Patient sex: F
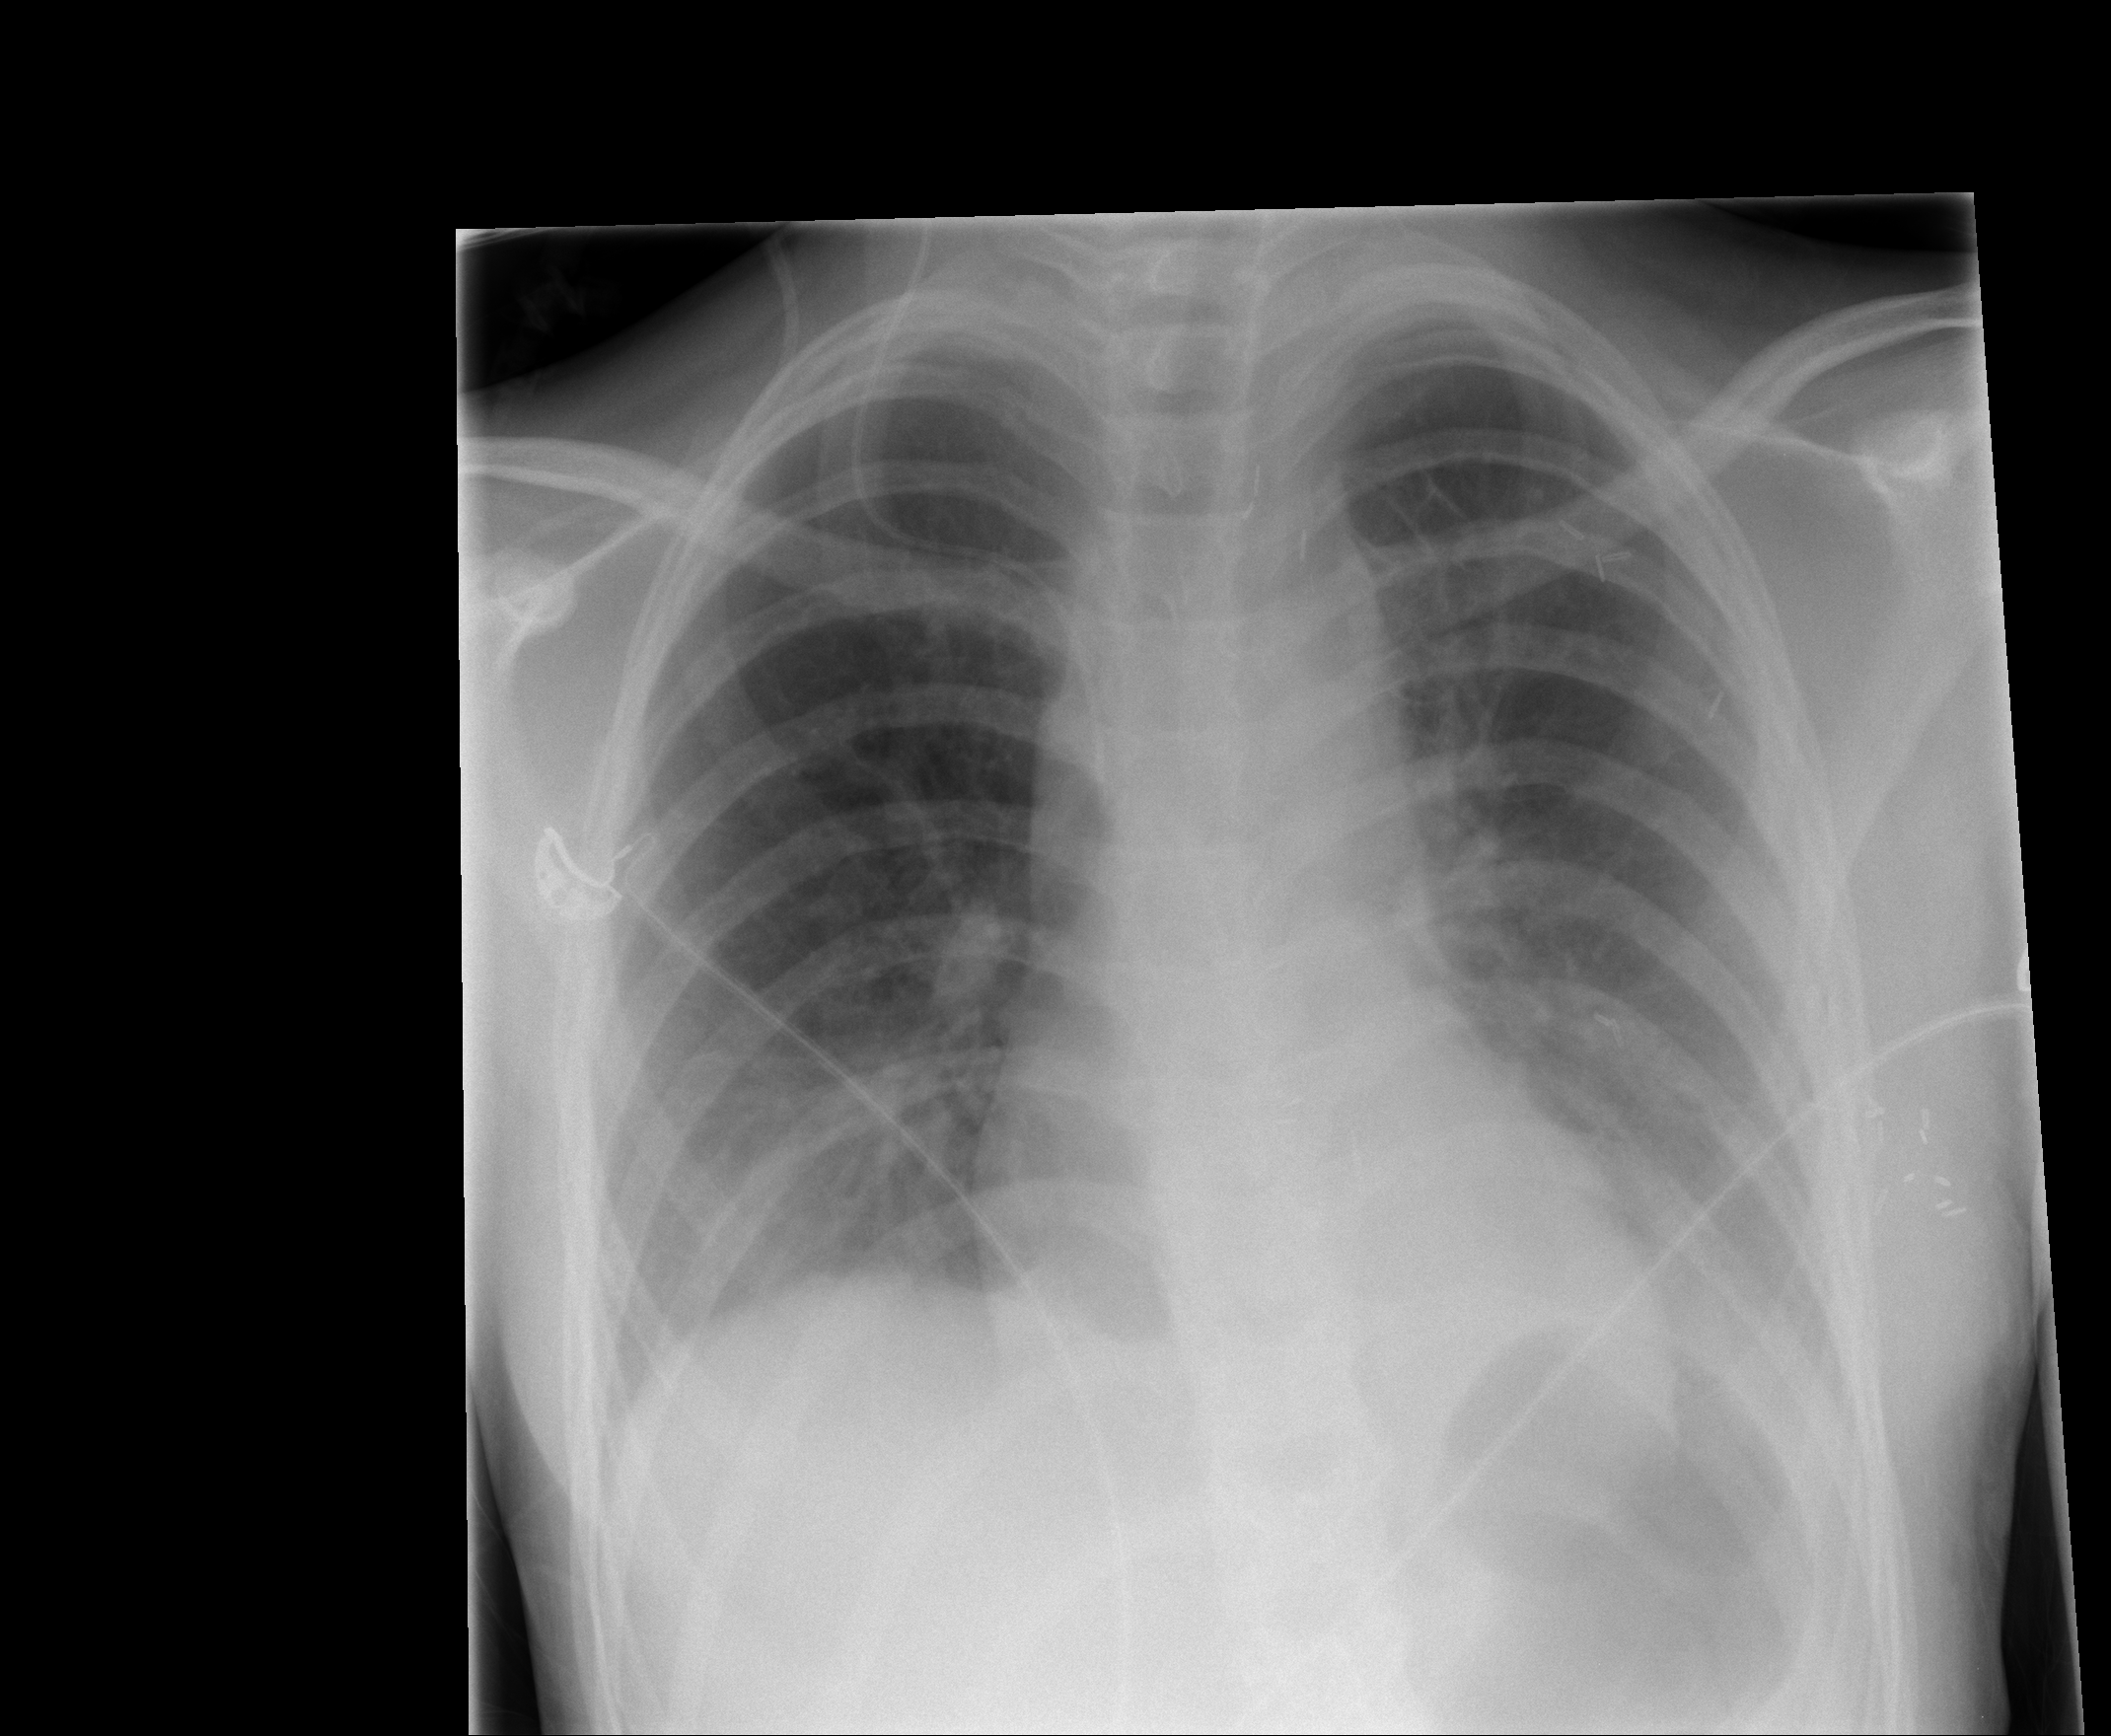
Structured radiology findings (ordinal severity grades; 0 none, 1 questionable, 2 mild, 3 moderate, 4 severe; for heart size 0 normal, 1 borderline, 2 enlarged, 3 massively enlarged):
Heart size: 0
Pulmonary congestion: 0
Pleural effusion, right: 0
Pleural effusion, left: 2
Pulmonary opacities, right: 0
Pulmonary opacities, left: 0
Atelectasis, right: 0
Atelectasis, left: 2